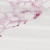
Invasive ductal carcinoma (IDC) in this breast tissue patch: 0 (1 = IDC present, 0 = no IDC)